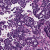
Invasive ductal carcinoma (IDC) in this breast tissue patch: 1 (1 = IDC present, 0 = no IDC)